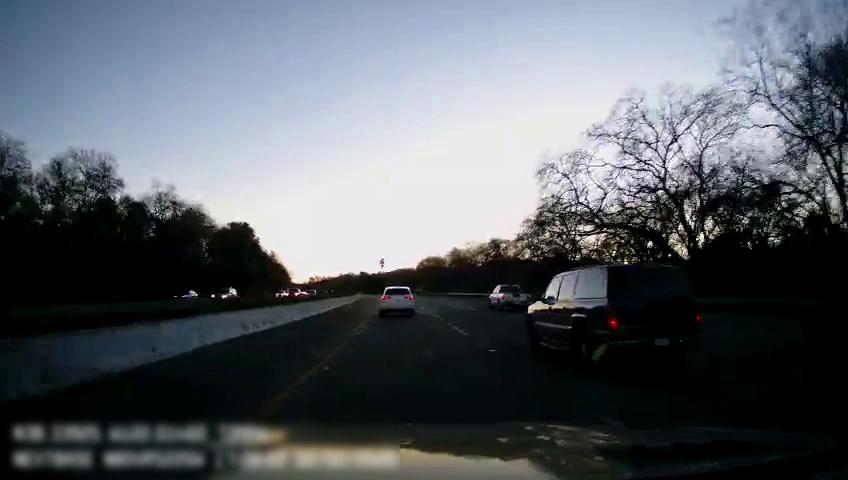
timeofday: Day
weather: Cloudy
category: Drivable Space
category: Vehicles | SUV
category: Vehicles | Van
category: Vehicles | Truck
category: Vehicles | Car
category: Vehicles | Truck
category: Vehicles | Truck
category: Lanes | Current Lane
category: Lanes | Alternate Lane